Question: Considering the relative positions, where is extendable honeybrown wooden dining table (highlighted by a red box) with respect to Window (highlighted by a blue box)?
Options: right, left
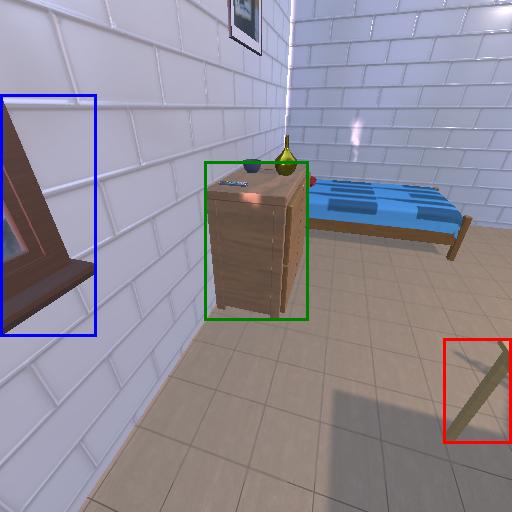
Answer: right